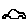
Label: car